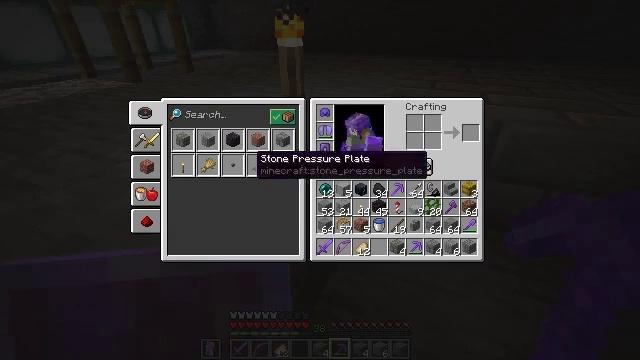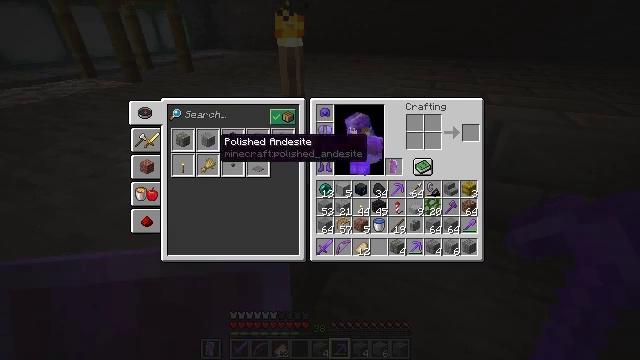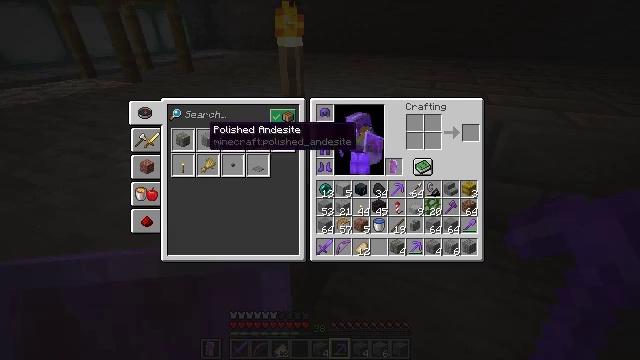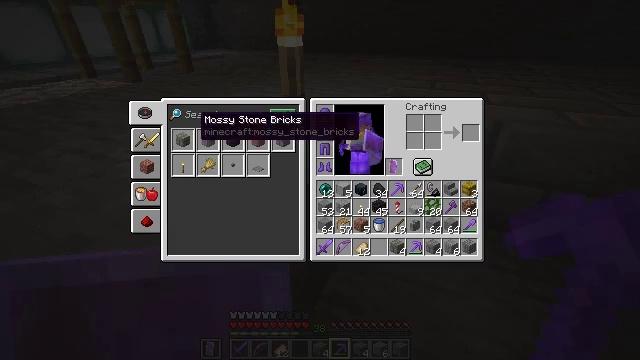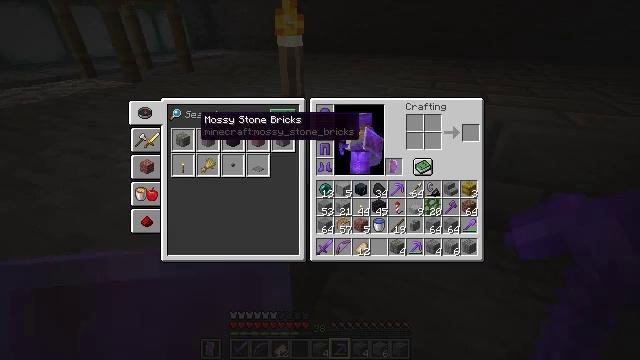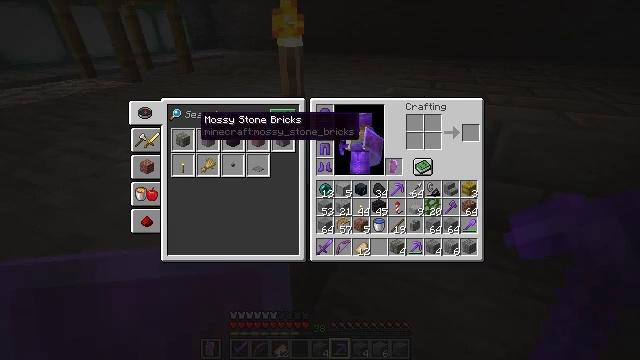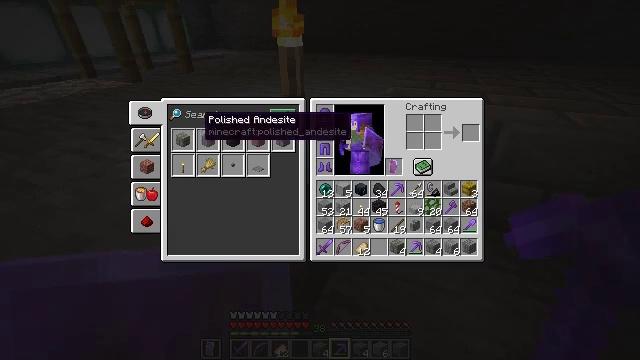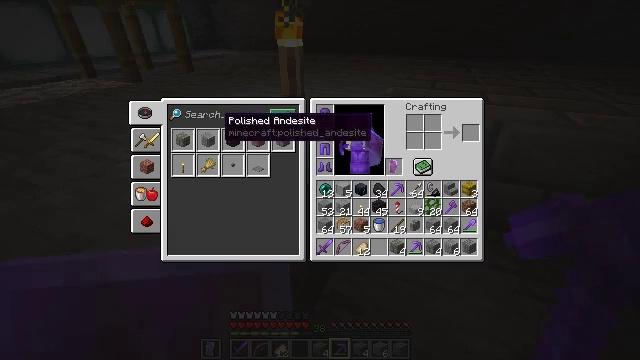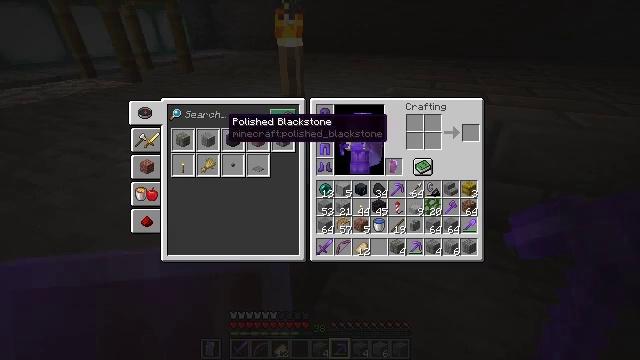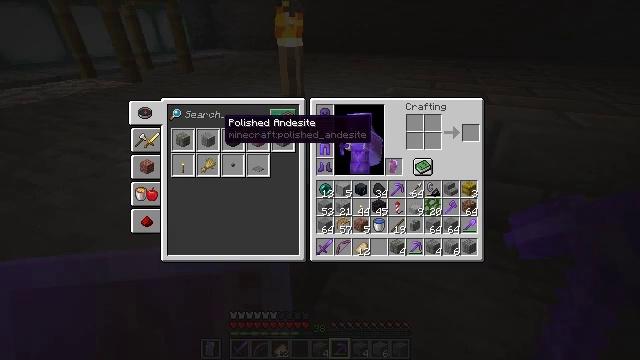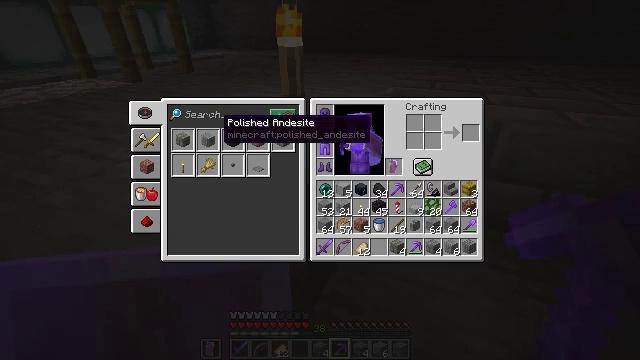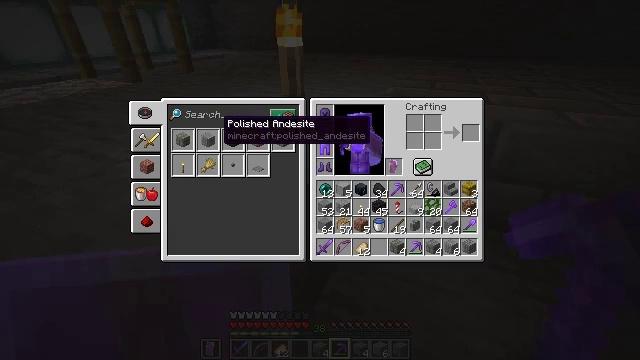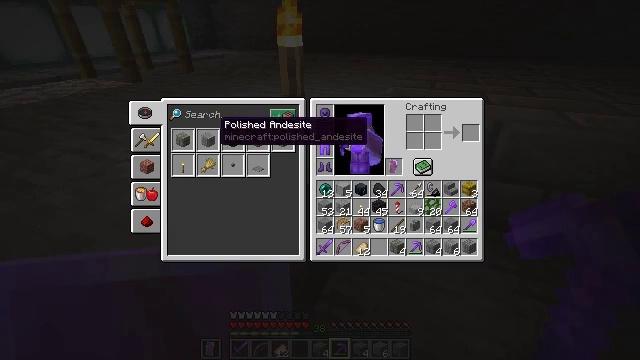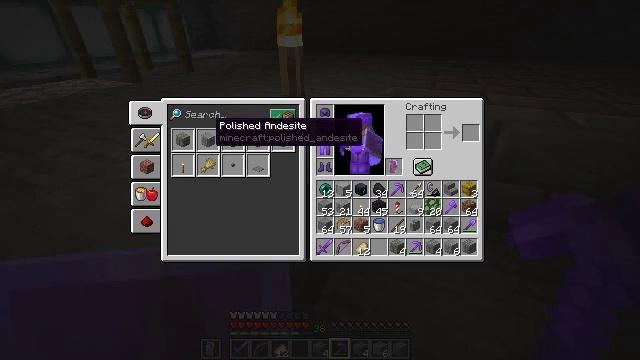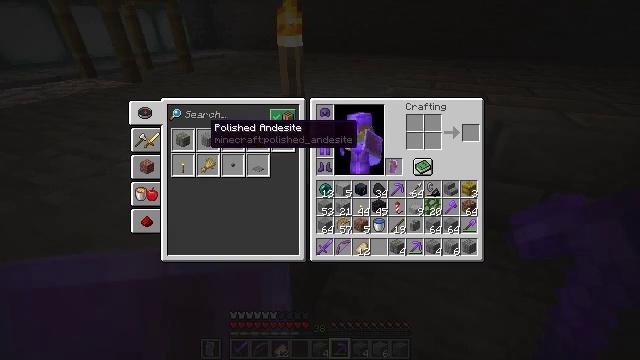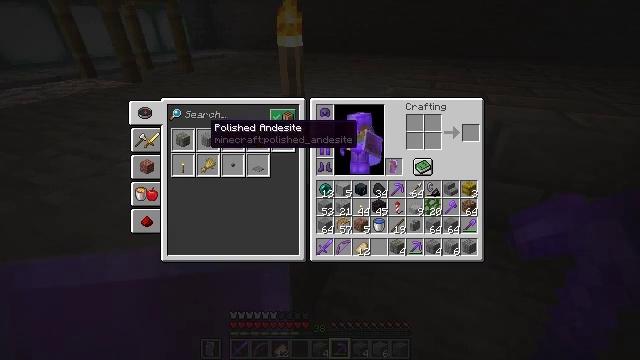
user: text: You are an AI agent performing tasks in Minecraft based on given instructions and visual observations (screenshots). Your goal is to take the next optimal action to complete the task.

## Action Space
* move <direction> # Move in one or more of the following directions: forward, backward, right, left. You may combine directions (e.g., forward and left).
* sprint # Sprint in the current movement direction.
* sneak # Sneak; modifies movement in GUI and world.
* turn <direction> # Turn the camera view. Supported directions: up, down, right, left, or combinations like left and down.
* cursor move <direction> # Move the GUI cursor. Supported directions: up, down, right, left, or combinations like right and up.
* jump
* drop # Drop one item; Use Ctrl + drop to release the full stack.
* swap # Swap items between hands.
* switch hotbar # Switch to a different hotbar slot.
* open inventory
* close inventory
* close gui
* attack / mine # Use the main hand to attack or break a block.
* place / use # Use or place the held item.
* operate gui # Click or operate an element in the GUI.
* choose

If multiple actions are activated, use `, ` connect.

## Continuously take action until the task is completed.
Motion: motion action
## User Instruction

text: Polish the andesite into polished andesite at the crafting table.
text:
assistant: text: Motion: turn left and up
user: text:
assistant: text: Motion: turn left and up
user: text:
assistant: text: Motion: turn left and up
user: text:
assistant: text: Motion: no_op
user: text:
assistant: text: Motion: no_op
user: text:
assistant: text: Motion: no_op
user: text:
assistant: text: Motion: turn right
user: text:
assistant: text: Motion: no_op
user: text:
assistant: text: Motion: no_op
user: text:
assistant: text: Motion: no_op
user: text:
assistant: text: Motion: no_op
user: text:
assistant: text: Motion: no_op
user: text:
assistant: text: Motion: no_op
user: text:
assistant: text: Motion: no_op
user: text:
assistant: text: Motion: no_op
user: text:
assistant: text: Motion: no_op
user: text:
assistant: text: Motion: attack / mine
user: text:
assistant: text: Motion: attack / mine
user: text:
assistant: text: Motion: turn right, attack / mine
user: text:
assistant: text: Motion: turn right
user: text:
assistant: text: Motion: turn right
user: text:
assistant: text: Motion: turn right
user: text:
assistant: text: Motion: turn right
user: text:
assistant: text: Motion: turn right
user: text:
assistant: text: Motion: no_op
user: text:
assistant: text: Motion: no_op
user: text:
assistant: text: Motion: turn right
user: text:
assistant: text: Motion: turn right
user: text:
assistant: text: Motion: turn right
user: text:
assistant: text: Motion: no_op